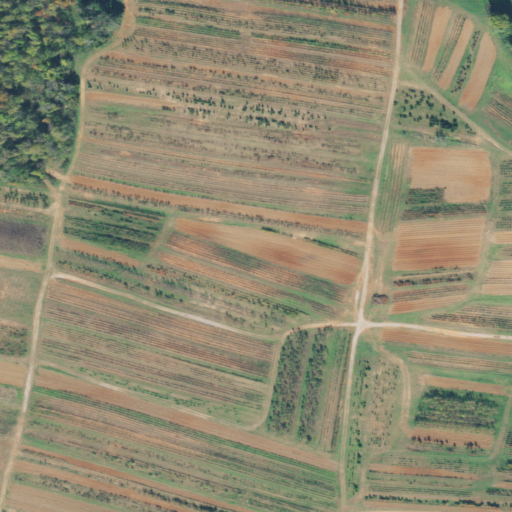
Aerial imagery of valley in Tennessee named Safley Hollow containing pasture and deciduous forest